九年级 · 解析几何
已知 $\odot O$ 的半径长 $7 \mathrm{~cm}, P$ 为线段 $O A$ 的中点, 若点 $P$ 在 $\odot O$ 上, 则 $O A$ 的长是 ( )

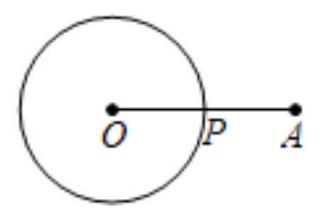
A. 等于 $7 \mathrm{~cm}$
B. 等于 $14 \mathrm{~cm}$
C. 小于 $7 \mathrm{~cm}$
D. 大于 $14 \mathrm{~cm}$

答案: B
解析: 分析：先根据题意作出图形, 再根据中点的性质即可求得结果.

解析:

如图, $O P=7 \mathrm{~cm}, P$ 为线段 $O A$ 的中点, 所以 $O A=14 \mathrm{~cm}$.

故选: B.

点睛: 本题是圆的基本性质的基础应用题, 在中考中比较常见, 一般以选择题、填空题形式出现, 难度一般.